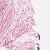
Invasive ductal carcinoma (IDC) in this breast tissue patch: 0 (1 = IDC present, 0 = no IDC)